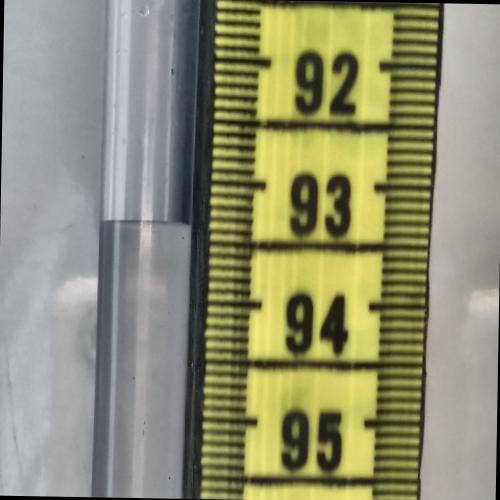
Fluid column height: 93.4 cm